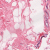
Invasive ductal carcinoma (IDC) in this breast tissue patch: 0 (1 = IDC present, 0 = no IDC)